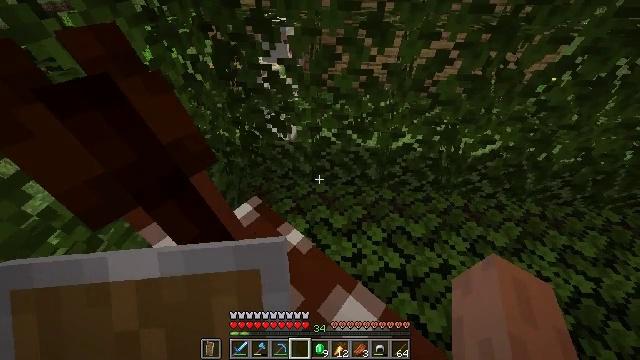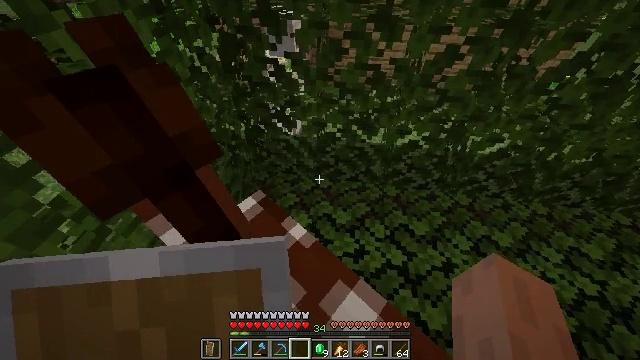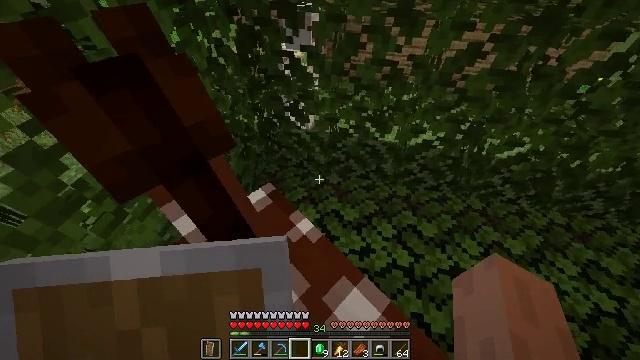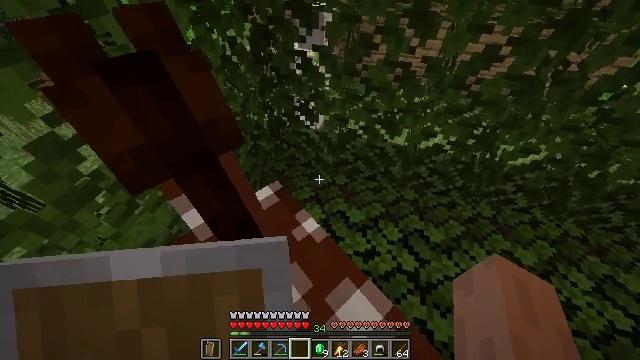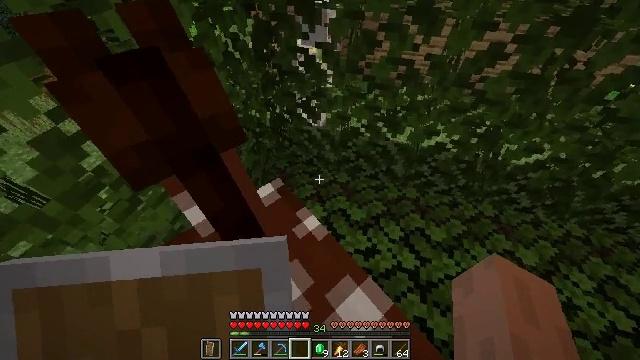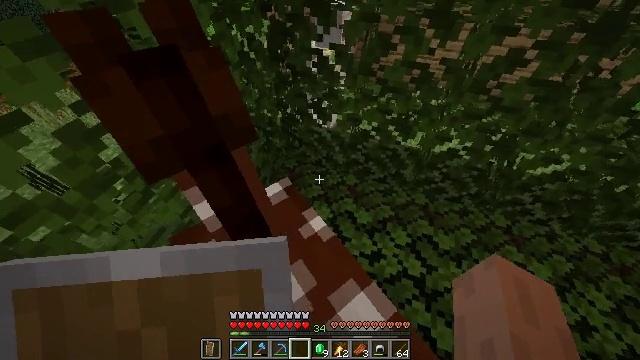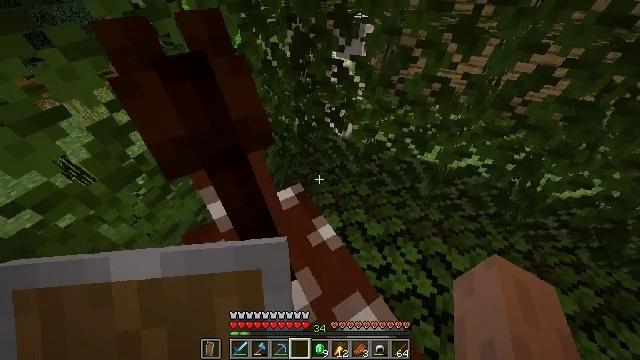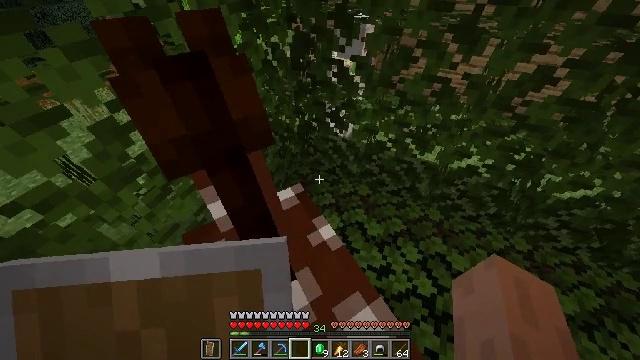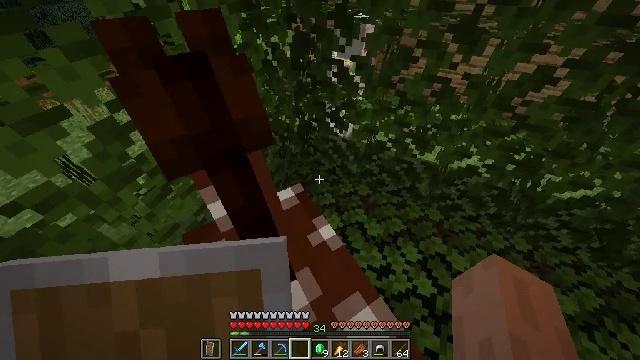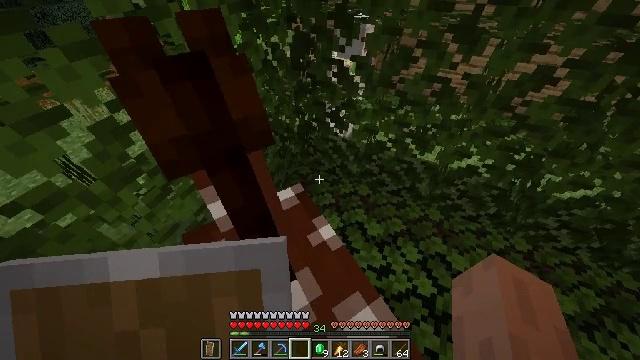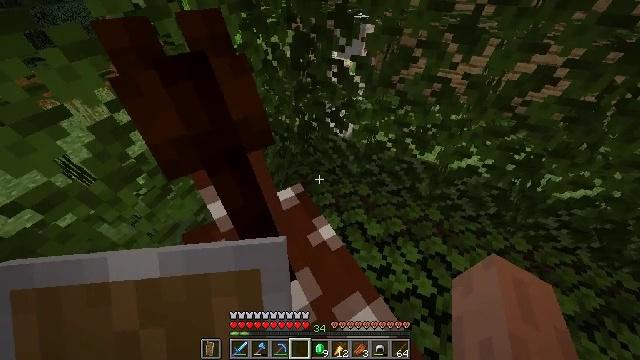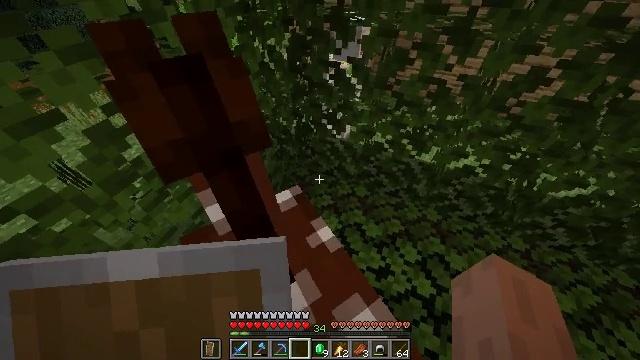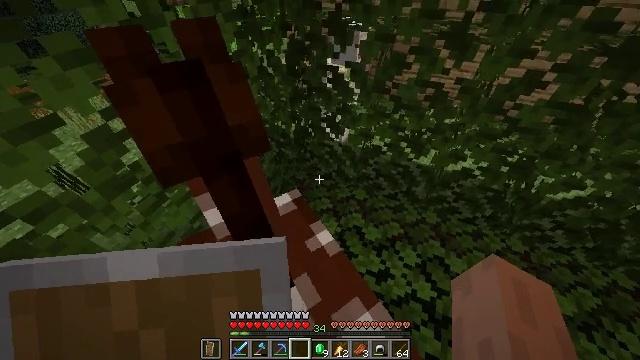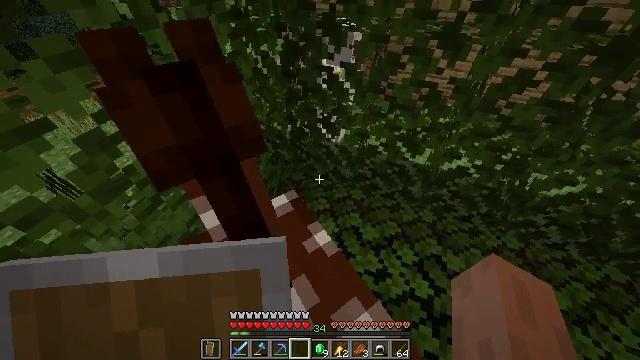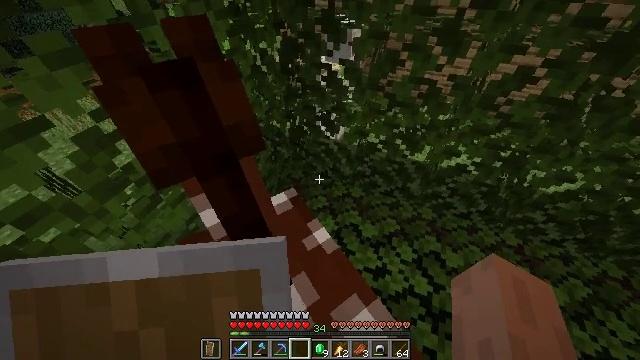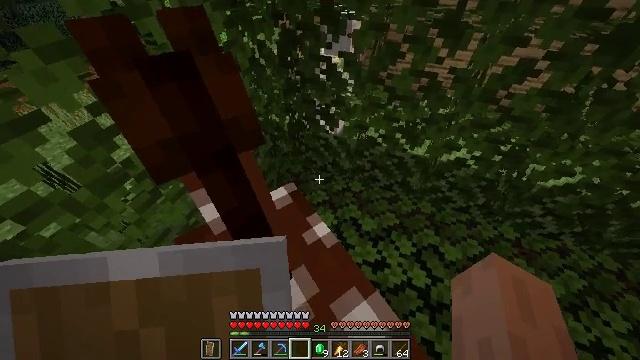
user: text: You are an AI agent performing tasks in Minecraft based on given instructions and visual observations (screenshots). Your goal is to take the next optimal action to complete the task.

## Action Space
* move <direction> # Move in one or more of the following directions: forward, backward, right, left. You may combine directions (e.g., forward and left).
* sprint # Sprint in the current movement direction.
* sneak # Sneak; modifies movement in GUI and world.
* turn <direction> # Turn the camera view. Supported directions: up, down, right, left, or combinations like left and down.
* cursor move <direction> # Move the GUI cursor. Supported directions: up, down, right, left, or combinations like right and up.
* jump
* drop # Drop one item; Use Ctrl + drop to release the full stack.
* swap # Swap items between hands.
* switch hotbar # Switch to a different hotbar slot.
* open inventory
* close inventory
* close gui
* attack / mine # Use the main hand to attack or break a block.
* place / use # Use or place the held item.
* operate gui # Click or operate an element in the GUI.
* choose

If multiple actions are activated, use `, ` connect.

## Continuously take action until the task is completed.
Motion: motion action
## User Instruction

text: Gather oak leaves by attacking.
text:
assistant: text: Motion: move forward and move left, sprint, turn left and down, jump, open inventory
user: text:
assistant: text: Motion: move forward and move left, sprint, turn left and down, jump, open inventory
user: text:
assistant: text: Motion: move forward and move left, sprint, open inventory
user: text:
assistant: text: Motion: move forward and move left, sprint, turn left, open inventory
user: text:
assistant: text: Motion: move forward and move left, sprint, turn left, jump, open inventory
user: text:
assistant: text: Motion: move forward and move left, sprint, turn left and up, jump, open inventory
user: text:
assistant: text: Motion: move forward and move left, sprint, open inventory
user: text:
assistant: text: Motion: move forward and move left, sprint, open inventory
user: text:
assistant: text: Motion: move forward and move left, sprint, open inventory
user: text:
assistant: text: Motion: move forward and move left, sprint, jump, open inventory
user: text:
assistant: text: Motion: move forward and move left, sprint, jump
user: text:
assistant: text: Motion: move forward and move left, sprint, turn right, jump
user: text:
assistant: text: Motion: move forward and move left, sprint
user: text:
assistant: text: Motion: move forward and move left, sprint
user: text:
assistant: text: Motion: move forward and move left, sprint, turn down
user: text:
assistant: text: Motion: move forward and move left, sprint, turn down, jump
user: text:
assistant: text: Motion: move forward and move left, sprint, turn down, jump
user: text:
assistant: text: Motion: move forward and move left, sprint, turn left and down, jump
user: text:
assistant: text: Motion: move forward and move left, sprint, turn down
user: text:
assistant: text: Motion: move forward and move left, sprint
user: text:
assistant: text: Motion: move forward and move left, sprint
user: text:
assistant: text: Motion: move forward and move left, sprint, jump
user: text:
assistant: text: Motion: move forward and move left, sprint, jump
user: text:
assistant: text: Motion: move forward and move left, sprint, jump
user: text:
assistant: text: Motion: move forward and move left, sprint
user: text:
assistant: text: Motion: move forward and move left, sprint
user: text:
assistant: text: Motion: move forward and move left, sprint, jump
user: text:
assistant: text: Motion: move forward and move left, sprint, jump
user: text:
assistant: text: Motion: move forward and move left, sprint, jump
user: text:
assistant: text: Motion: move forward and move left, sprint